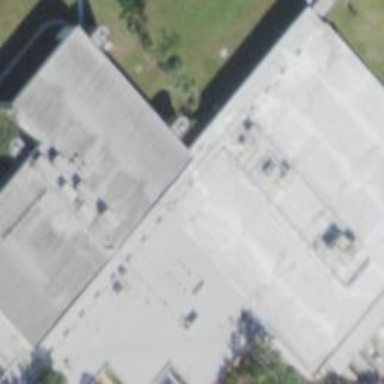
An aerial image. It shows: Industrial building.